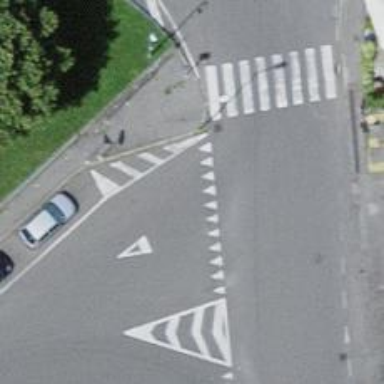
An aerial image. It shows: Road with "give way" sign.